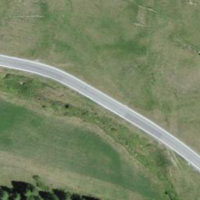
EUNIS habitat code: 26
Species observed at this site:
Berberis vulgaris